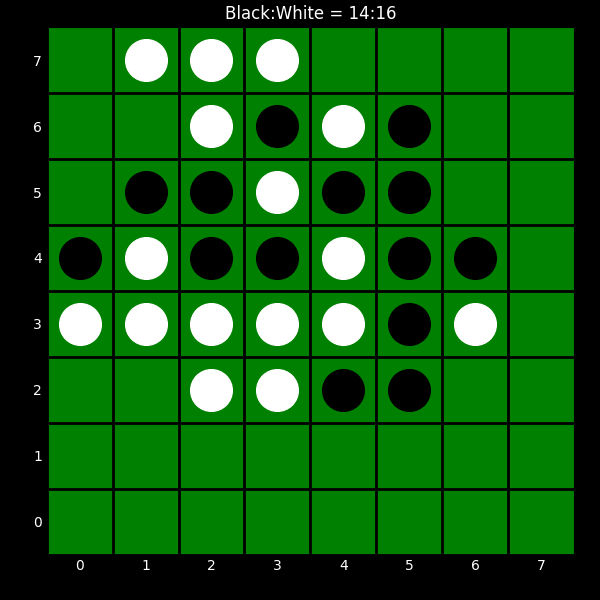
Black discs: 14
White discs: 16